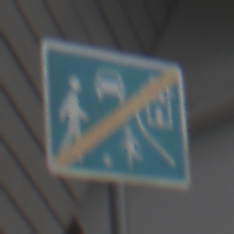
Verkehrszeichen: EndeVerkehrsberuhigterBereich
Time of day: MorningAfternoon
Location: Roofed (Urban)
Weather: PartlyCloudy
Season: NotSpecified
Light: Natural